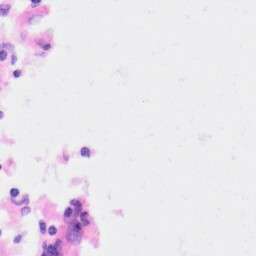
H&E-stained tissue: Kidney